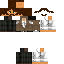
A male human skin with medium skin, wearing brown long hair dressed in a blue hoodie and black pants, featuring a closed mouth.